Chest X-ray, AP view. Patient: 67 years old, sex M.
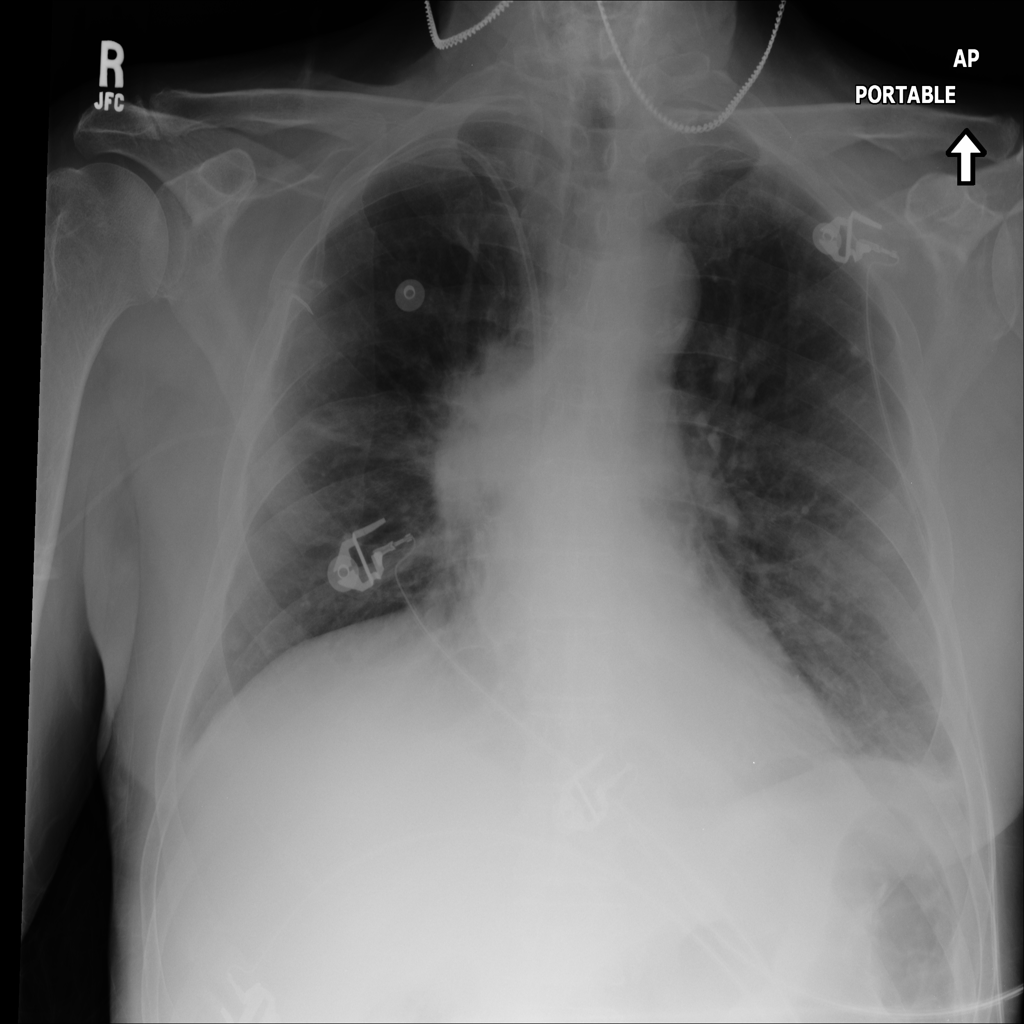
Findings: No Finding